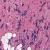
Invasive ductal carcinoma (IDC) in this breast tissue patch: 1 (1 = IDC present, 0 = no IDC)